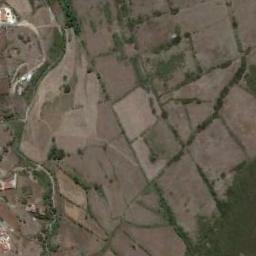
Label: terrace